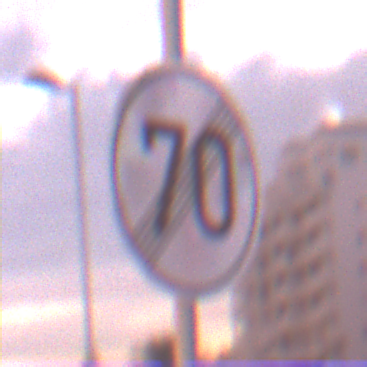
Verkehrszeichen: EndeGeschwindigkeit70
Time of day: SunriseSunset
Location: Outdoor (Urban)
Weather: PartlyCloudy
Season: NotSpecified
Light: Natural